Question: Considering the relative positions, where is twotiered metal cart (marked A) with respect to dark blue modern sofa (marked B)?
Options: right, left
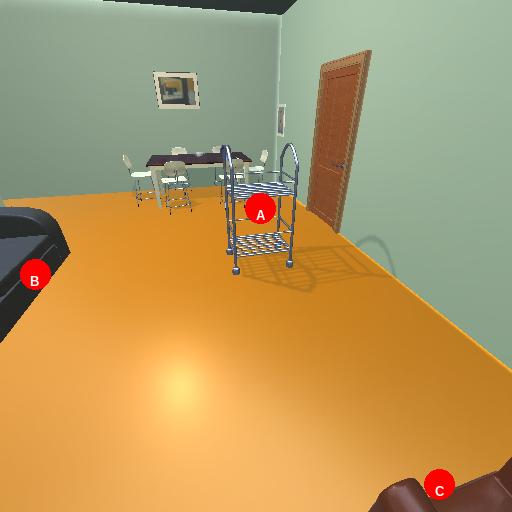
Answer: right